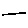
Label: line